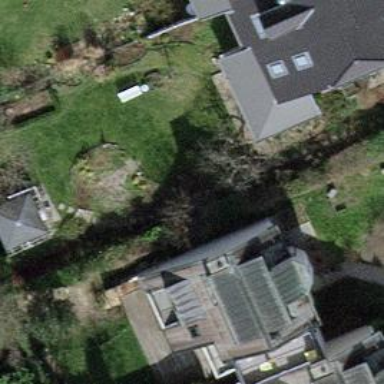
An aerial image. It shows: Garden surrounded by fence.